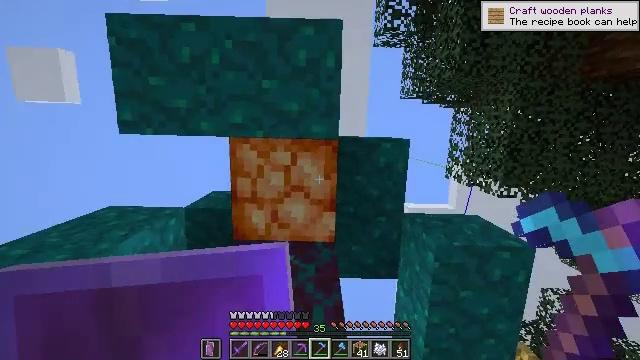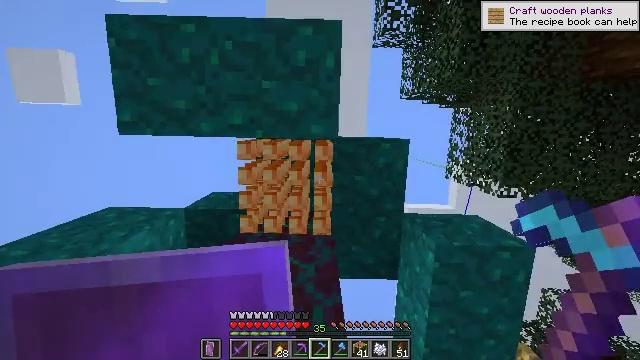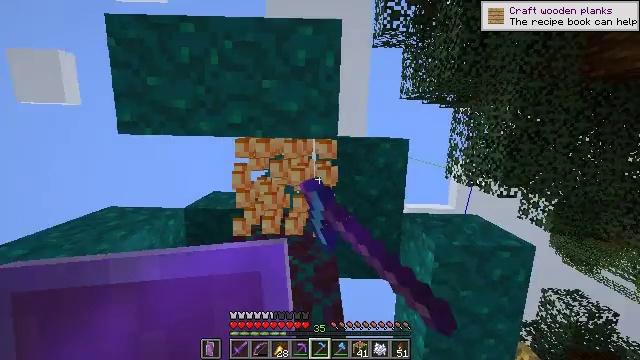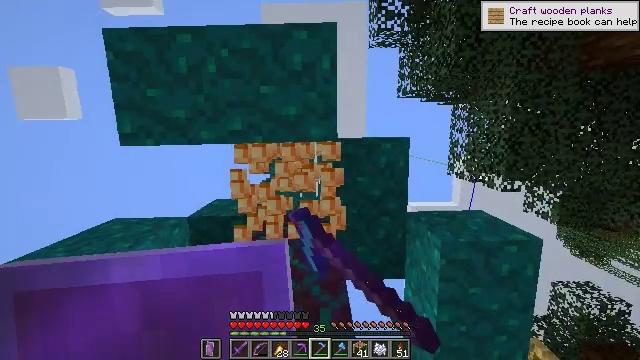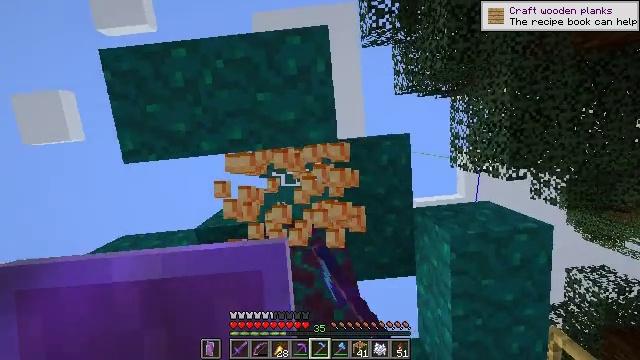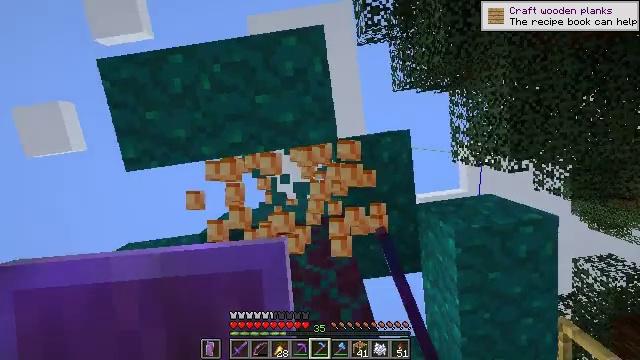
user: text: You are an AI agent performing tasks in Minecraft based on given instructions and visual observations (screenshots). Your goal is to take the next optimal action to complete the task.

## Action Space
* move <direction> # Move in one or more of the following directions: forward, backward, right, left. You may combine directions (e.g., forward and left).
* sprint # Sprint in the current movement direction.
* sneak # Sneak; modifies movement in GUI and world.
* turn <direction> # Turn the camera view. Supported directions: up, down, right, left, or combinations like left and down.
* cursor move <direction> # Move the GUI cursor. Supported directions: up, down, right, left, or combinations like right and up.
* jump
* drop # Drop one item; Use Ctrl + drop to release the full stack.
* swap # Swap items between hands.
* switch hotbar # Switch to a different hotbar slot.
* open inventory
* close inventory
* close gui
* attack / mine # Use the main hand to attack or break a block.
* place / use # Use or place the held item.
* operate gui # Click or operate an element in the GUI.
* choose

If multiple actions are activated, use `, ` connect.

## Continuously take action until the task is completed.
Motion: motion action
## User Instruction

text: Retrieve shroomlight for lighting purposes.
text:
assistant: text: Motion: attack / mine
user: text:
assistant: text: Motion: attack / mine
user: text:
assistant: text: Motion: turn left, attack / mine
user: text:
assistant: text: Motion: turn left, attack / mine
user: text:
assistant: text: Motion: turn left, attack / mine
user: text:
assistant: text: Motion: attack / mine